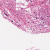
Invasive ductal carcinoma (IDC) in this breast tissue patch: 0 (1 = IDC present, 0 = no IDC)